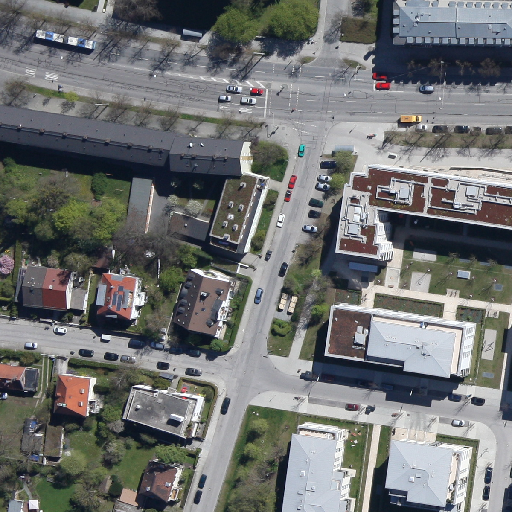
Referring expression: sidewalk along with tree